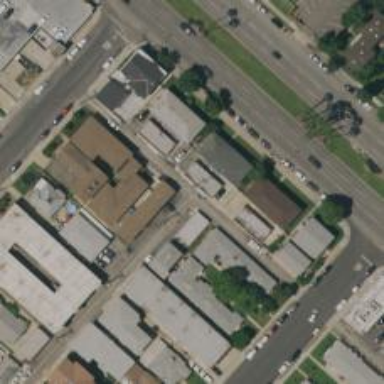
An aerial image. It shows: Alleyway designated as service road.